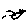
Label: bird